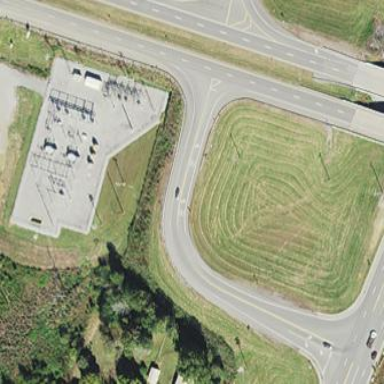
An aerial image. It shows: Power substation.